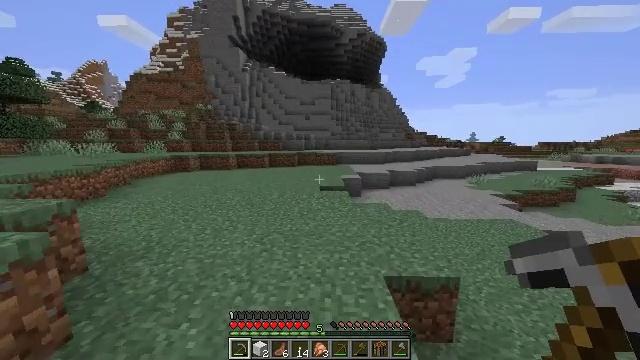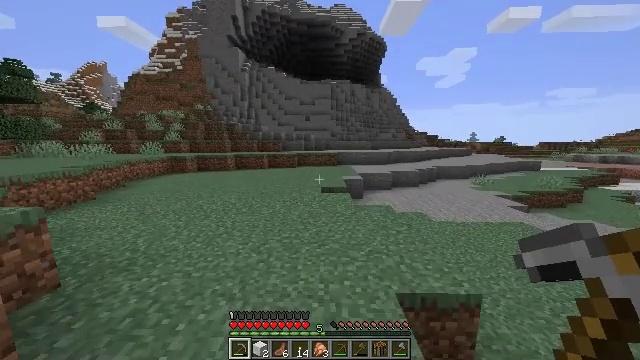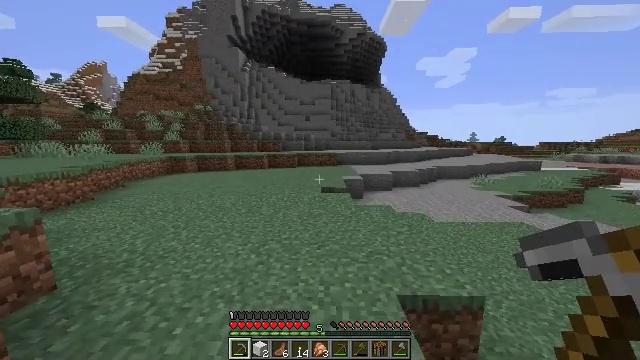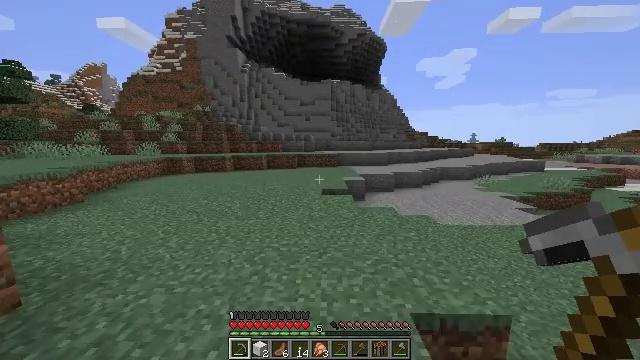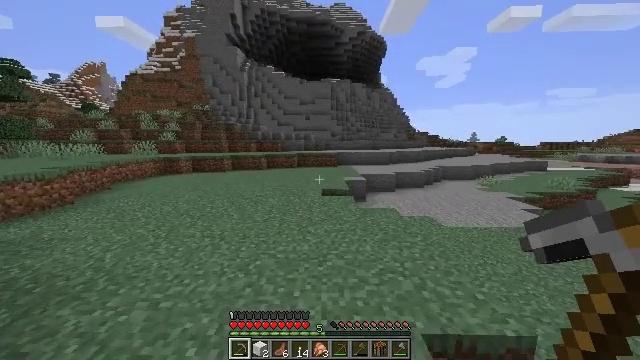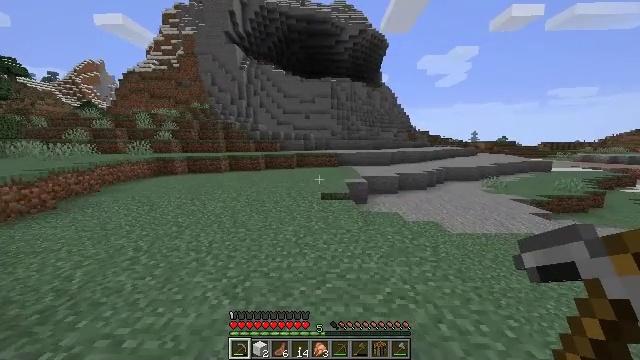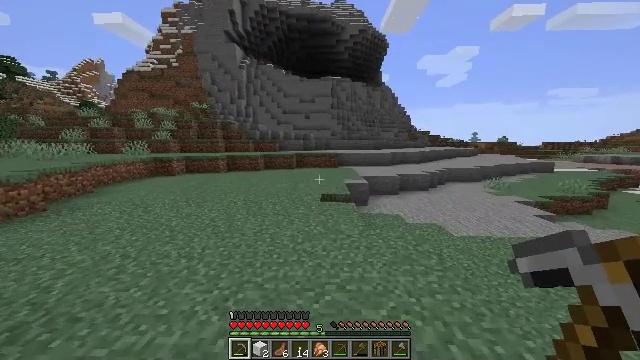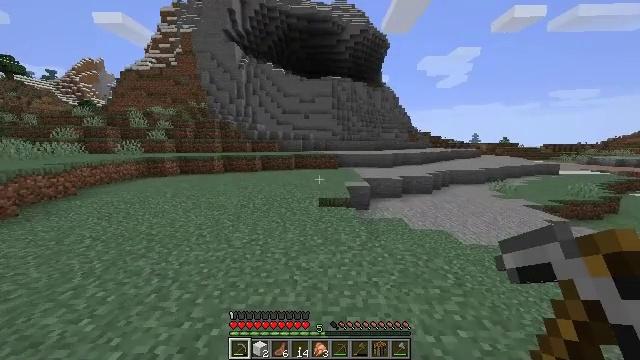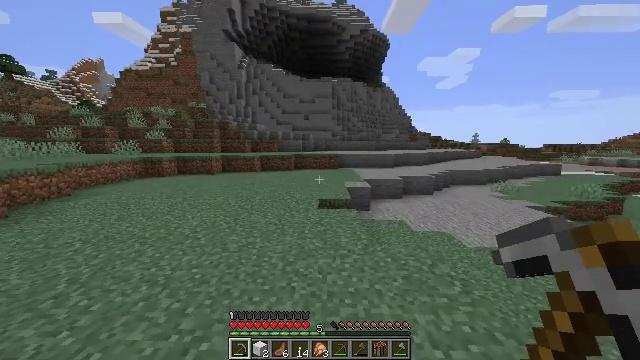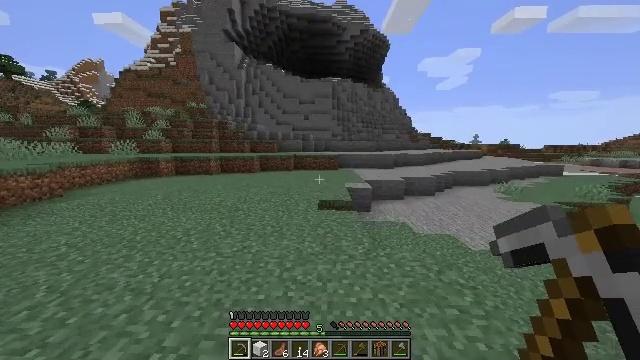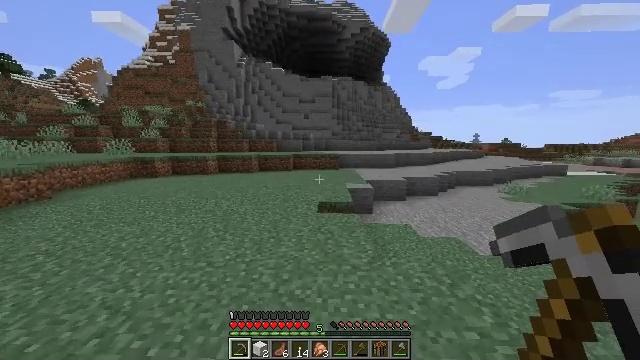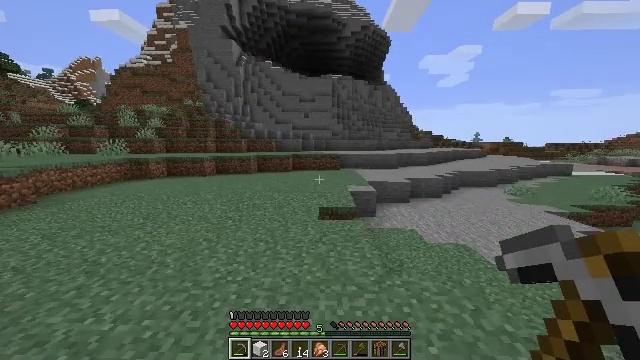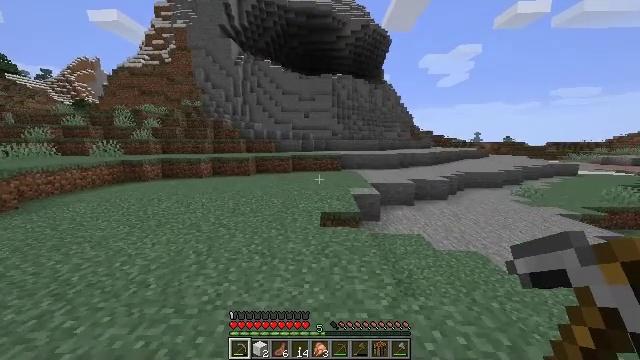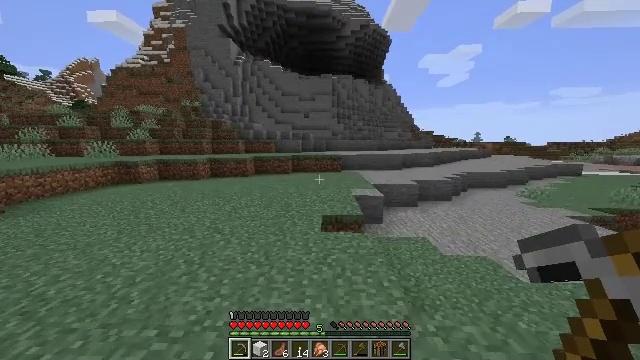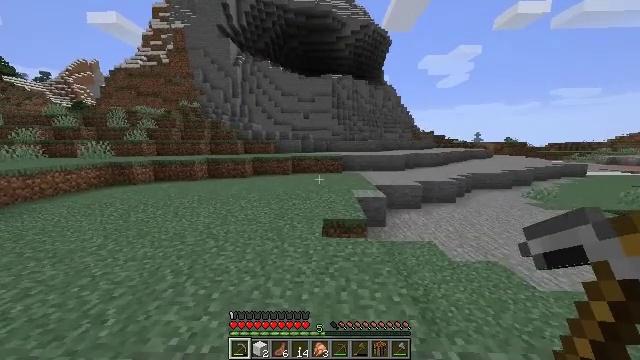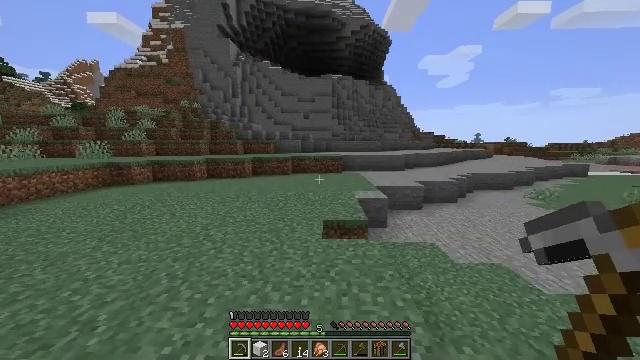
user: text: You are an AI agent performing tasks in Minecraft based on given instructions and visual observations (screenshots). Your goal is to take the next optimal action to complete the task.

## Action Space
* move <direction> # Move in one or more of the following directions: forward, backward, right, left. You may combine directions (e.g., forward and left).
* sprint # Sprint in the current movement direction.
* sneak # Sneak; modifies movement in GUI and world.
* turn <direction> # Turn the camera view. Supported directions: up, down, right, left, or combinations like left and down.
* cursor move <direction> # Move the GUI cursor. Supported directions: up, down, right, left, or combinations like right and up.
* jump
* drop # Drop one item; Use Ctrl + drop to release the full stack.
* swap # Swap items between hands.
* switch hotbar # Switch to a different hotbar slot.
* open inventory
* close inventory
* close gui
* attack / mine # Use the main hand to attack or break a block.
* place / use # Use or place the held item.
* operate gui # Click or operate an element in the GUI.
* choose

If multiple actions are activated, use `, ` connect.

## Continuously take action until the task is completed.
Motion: motion action
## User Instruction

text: Break the pumpkin to collect it.
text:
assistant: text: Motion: move forward, sprint
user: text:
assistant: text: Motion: move forward, sprint
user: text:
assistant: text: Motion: move forward, sprint
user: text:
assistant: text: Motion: move forward, sprint
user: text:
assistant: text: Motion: move forward, sprint
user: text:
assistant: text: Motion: move forward, sprint
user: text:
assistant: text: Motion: move forward, sprint
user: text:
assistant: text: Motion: move forward, sprint
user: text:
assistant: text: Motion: move forward, sprint
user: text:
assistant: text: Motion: move forward, sprint
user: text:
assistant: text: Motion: move forward, sprint
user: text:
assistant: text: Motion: move forward, sprint
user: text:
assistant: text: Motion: move forward, sprint
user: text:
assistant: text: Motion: move forward, sprint
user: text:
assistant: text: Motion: move forward, sprint
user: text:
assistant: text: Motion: move forward, sprint
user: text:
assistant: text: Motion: move forward, sprint
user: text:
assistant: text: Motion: move forward, sprint
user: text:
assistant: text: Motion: move forward, sprint
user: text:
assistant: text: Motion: move forward, sprint
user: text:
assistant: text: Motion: move forward, sprint
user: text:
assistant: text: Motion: move forward, sprint
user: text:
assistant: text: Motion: move forward, sprint
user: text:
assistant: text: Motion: move forward, sprint
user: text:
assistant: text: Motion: move forward, sprint
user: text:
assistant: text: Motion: move forward, sprint
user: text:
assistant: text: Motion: move forward, sprint
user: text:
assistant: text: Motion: move forward, sprint, turn right
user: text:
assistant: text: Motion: move forward, sprint, turn right
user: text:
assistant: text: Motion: move forward, sprint